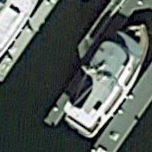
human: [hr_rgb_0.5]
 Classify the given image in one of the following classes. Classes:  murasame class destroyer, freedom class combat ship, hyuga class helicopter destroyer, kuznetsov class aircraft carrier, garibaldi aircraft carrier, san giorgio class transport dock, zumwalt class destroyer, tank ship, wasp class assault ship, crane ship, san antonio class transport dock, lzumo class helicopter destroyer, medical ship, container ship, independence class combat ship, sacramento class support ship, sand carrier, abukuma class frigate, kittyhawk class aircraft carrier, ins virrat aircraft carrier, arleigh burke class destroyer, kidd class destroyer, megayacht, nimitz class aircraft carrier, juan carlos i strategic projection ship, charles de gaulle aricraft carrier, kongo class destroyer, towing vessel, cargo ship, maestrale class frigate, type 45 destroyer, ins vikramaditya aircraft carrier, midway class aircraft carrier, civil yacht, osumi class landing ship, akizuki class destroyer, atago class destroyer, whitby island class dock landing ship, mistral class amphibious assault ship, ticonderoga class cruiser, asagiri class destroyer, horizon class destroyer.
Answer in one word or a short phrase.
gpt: Civil yacht